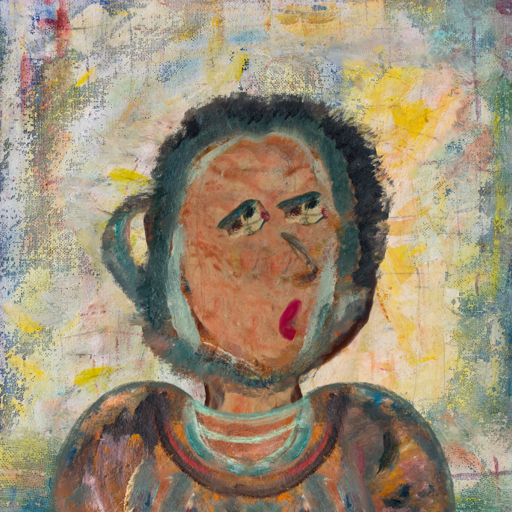
Background: Irani, Head And Neck Side: Orphan, Face Side: Pipe, Bust: Boggyland, Hair Side: Boggyland, Head Accessory: Blank, Second Necklace: Blank, Necklace: Blank, Baby: Blank